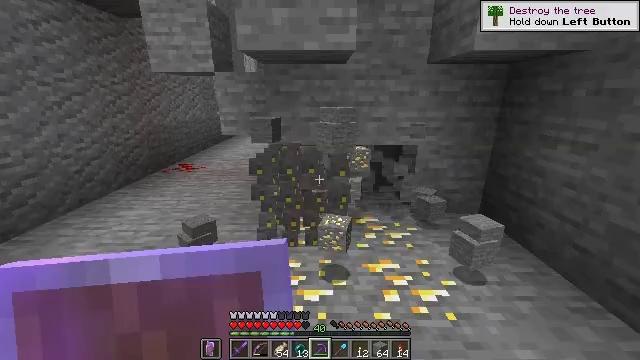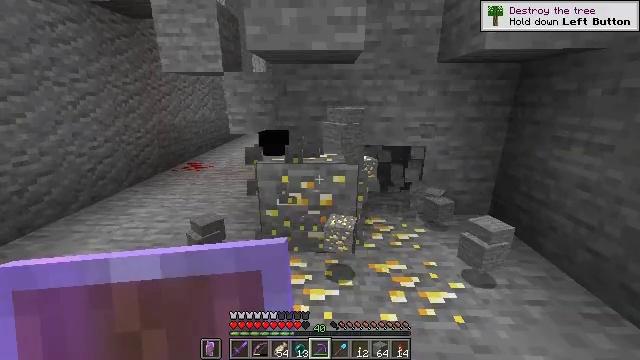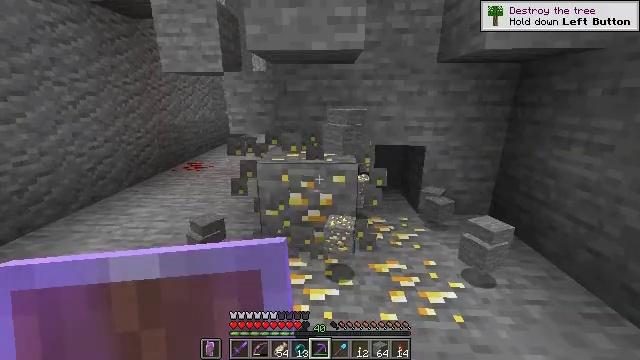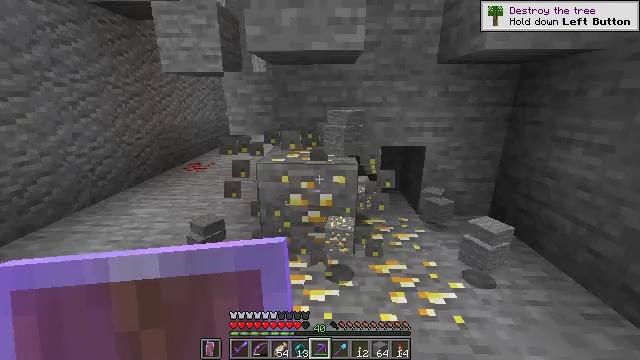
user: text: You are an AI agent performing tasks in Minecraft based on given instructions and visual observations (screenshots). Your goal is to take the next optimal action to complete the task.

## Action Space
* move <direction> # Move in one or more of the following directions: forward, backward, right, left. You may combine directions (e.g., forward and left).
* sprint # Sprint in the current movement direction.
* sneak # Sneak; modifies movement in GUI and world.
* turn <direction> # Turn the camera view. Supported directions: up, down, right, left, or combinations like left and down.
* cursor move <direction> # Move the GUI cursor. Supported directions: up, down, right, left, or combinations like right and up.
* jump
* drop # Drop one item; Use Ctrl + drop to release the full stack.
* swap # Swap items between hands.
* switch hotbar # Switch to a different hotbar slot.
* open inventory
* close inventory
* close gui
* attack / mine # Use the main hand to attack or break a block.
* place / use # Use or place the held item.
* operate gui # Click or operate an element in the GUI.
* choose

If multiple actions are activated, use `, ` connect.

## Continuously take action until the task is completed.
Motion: motion action
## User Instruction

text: Collect gold ore for smelting.
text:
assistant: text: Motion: turn left, attack / mine
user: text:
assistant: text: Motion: attack / mine
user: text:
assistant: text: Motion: attack / mine
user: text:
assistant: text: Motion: attack / mine